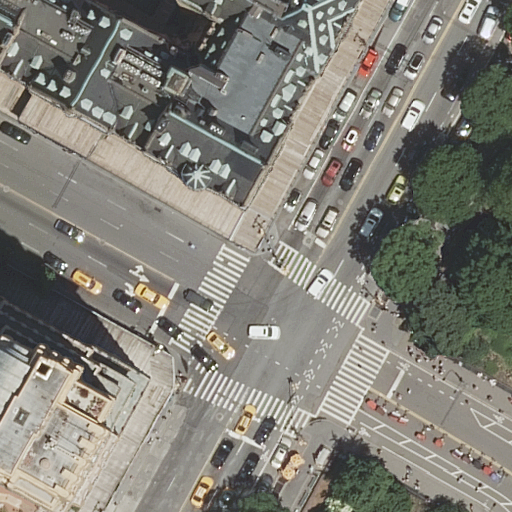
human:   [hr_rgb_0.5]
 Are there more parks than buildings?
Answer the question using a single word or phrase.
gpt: no

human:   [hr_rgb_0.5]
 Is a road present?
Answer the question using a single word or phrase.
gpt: yes

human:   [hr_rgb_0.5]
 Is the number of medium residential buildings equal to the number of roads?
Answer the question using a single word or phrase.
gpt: no

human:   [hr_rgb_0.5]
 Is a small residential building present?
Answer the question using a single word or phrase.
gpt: no

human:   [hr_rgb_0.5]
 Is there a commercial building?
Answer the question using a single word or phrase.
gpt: no

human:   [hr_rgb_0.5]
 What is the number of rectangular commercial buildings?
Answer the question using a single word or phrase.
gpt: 0

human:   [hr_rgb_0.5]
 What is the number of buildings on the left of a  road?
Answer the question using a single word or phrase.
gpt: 2

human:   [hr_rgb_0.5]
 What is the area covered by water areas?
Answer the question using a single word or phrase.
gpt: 0m2

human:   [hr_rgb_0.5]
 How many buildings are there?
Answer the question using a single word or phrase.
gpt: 2

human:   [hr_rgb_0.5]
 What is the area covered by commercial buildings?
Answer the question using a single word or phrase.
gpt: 0m2

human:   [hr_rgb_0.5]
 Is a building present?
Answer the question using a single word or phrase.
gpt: yes

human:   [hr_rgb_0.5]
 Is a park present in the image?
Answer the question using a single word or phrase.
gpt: yes

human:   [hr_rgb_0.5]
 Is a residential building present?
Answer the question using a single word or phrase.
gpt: yes

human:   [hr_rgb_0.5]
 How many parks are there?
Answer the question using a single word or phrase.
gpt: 1

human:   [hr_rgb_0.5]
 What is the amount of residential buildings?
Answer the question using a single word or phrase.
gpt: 2

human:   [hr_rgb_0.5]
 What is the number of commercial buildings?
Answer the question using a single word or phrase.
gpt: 0

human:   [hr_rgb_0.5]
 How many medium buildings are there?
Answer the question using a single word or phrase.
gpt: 1

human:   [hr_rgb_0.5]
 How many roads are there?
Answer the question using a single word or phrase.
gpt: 12

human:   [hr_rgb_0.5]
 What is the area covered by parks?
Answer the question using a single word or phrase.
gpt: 10627m2

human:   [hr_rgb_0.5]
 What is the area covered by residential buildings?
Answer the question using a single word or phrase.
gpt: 1147m2

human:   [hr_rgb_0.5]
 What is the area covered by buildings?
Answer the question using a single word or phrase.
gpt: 1147m2

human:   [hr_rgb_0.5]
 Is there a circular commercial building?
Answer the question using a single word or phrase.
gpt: no

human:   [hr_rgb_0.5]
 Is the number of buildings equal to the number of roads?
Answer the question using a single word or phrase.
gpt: no

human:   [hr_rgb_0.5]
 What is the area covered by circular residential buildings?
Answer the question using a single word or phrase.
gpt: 0m2

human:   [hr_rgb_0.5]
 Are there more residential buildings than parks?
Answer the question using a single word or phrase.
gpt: yes

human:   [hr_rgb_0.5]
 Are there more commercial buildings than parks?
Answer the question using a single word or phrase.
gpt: no

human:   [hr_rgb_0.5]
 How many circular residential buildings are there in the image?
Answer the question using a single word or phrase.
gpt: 0

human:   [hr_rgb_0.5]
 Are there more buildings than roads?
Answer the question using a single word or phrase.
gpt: no

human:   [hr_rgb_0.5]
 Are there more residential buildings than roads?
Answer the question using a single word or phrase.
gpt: no

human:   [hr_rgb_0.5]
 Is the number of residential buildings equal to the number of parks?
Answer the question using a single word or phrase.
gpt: no

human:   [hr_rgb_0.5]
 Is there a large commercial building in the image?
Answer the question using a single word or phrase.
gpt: no

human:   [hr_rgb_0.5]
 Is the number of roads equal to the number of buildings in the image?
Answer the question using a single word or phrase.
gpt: no

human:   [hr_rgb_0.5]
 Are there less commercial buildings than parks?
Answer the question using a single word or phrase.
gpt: yes

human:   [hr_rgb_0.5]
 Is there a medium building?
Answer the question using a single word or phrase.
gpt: yes

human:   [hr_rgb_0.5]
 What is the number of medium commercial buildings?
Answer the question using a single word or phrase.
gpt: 0

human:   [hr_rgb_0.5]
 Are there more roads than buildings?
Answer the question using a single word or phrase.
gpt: yes

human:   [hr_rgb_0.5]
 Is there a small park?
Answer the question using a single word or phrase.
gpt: no

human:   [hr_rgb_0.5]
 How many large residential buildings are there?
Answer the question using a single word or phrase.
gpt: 1

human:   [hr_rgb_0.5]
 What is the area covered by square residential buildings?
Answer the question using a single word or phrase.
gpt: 0m2

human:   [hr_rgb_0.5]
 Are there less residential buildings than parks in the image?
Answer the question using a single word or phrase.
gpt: no

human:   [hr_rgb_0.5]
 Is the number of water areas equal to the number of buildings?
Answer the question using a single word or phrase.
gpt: no

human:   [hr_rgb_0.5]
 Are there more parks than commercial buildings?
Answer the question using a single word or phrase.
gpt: yes

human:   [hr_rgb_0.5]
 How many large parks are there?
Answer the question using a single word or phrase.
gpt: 1

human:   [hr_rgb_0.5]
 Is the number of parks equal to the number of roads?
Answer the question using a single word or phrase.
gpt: no

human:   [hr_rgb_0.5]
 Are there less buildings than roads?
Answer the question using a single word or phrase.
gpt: yes

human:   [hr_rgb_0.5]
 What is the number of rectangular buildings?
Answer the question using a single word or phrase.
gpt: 2

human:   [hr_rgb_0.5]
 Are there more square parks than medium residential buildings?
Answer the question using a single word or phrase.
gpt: no

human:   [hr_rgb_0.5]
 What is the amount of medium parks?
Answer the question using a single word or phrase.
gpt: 0

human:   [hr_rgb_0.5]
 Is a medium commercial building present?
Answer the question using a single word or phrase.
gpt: no

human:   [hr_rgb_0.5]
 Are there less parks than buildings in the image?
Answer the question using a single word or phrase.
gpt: yes

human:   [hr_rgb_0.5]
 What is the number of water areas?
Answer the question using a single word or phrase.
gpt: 0

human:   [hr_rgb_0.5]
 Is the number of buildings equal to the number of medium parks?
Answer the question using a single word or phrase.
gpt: no

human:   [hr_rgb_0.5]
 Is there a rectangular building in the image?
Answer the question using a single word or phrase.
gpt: yes

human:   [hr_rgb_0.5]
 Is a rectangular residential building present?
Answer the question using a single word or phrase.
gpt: yes

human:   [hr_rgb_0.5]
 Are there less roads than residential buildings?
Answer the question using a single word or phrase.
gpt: no

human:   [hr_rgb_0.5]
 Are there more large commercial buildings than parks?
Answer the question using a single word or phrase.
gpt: no

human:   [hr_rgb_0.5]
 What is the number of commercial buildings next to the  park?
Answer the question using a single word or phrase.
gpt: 0

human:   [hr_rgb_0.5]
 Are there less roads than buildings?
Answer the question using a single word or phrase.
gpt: no

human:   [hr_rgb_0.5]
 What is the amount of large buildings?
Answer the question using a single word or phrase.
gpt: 1

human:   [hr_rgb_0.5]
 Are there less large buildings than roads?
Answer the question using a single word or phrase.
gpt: yes

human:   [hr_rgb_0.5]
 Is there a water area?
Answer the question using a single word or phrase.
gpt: no

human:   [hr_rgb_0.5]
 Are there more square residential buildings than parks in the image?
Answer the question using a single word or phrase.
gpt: no

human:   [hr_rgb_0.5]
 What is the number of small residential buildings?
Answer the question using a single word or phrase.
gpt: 0

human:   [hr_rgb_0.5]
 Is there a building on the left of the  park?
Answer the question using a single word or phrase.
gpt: yes